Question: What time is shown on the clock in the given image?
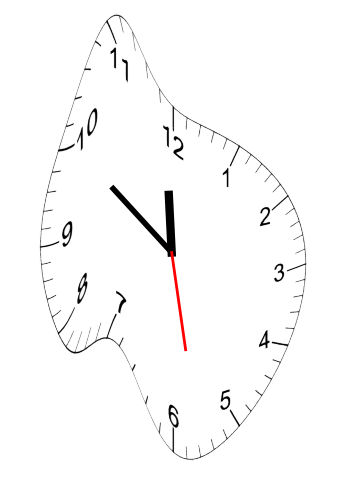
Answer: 11:50:28